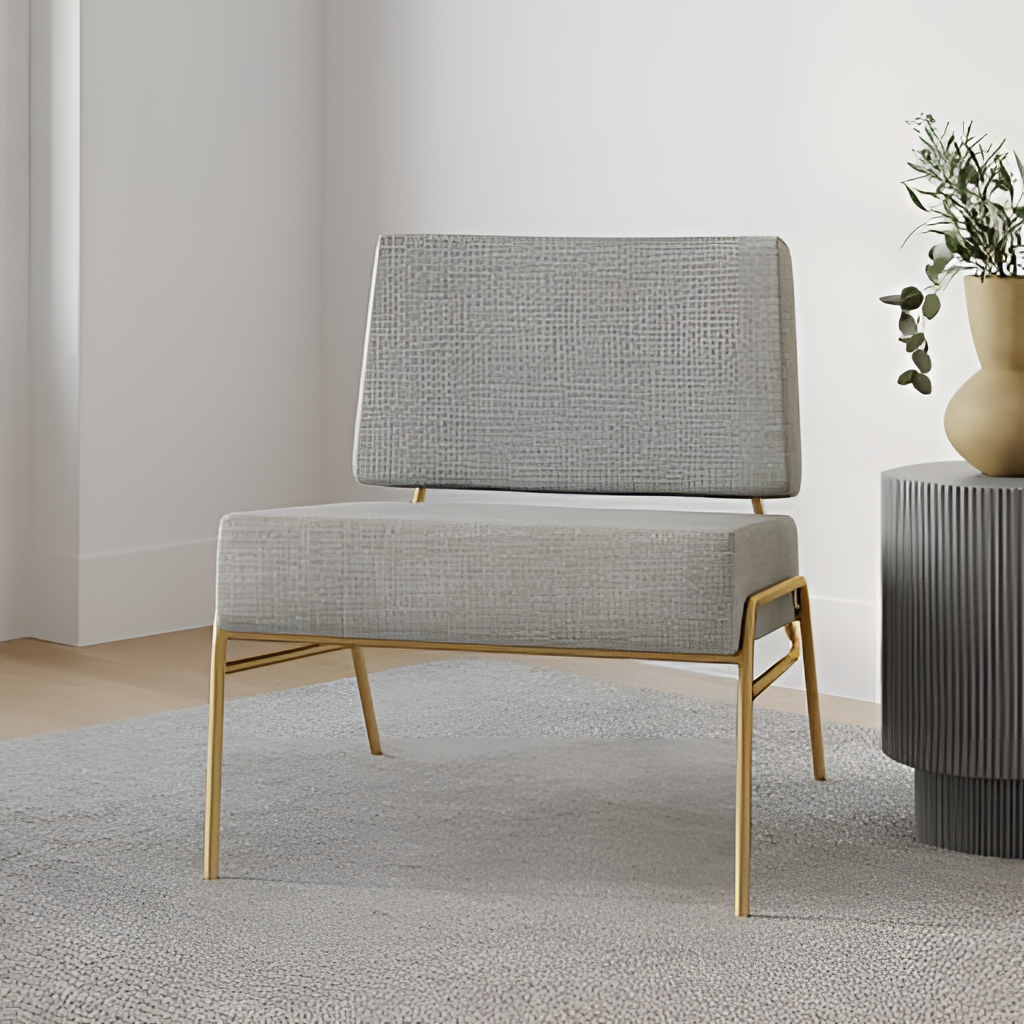
living room, gray fabric chair, minimalist, paint wallpaper, with solid pattern, wood flooring, with plank pattern